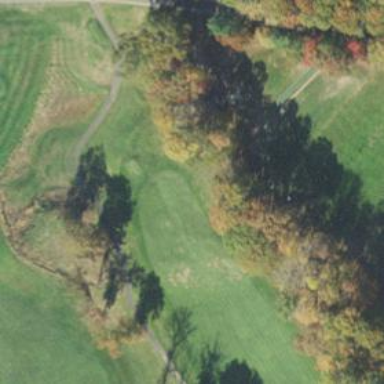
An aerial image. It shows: Golf tee.